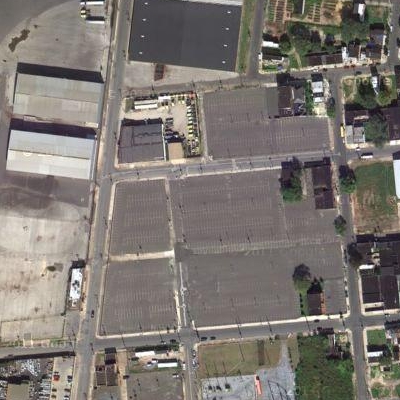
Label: Parking